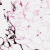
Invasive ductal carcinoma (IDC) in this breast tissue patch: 0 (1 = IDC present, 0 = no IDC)